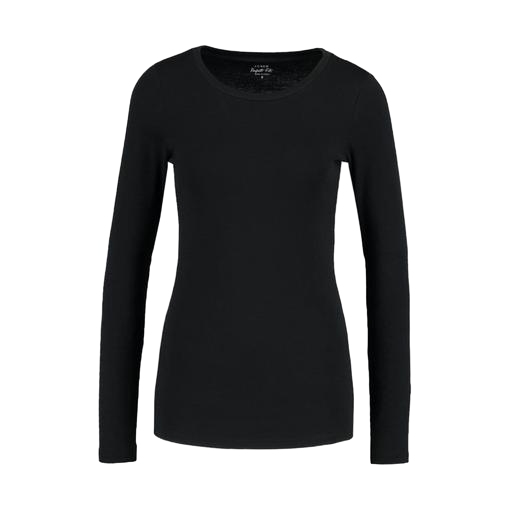
black women's long sleeve t-shirt, black women's long sleeve top, long-sleeve top, white background